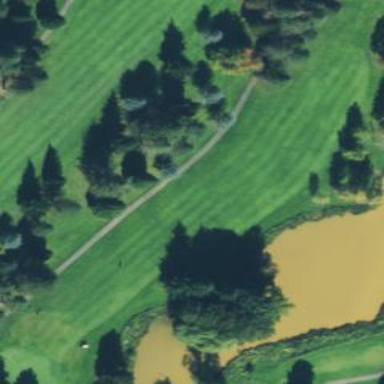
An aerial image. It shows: Grassy area designated as golf fairway.